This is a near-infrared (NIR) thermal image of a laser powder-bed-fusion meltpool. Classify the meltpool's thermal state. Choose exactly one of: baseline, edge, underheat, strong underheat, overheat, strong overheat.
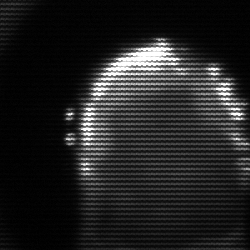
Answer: baseline